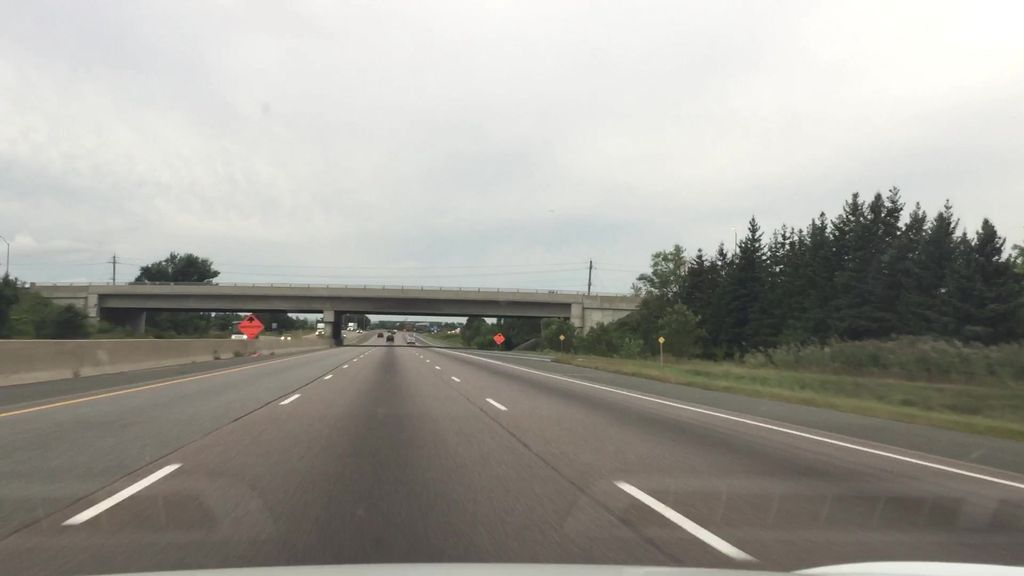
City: kitchener-waterloo